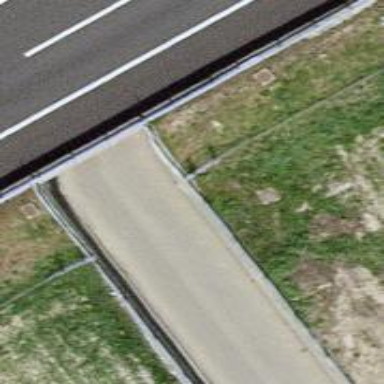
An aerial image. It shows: Concrete track passing through tunnel. The track is of grade1 quality.